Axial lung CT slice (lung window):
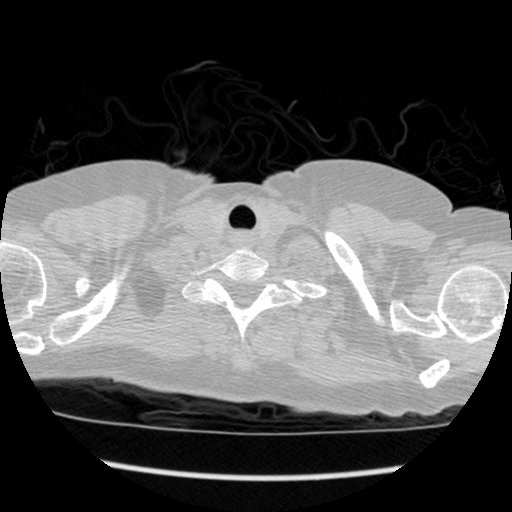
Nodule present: no